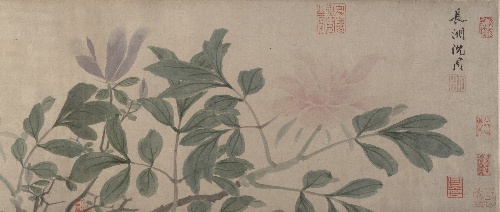
Artist: Shen Zhou
Artist bio: Chinese, 1427–1509
Object type: Handscroll
Classification: Paintings
Medium: Handscroll; ink and color on paper
Culture: China
Period: Ming dynasty (1368–1644)
Dimensions: 10 13/16 x 198 3/4 in. (27.5 x 504.8 cm)
Department: Asian Art
Credit line: Purchase, The Dillon Fund Gift, in memory of Phyllis E. Dillon, 1982
Accession year: 1982
Repository: Metropolitan Museum of Art, New York, NY
Tags: Flowers